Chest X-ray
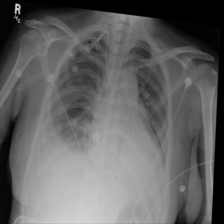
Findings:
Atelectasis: negative
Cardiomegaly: negative
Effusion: negative
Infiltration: negative
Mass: negative
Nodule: negative
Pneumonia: negative
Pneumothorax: negative
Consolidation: positive
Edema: negative
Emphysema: negative
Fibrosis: negative
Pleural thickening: negative
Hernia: negative